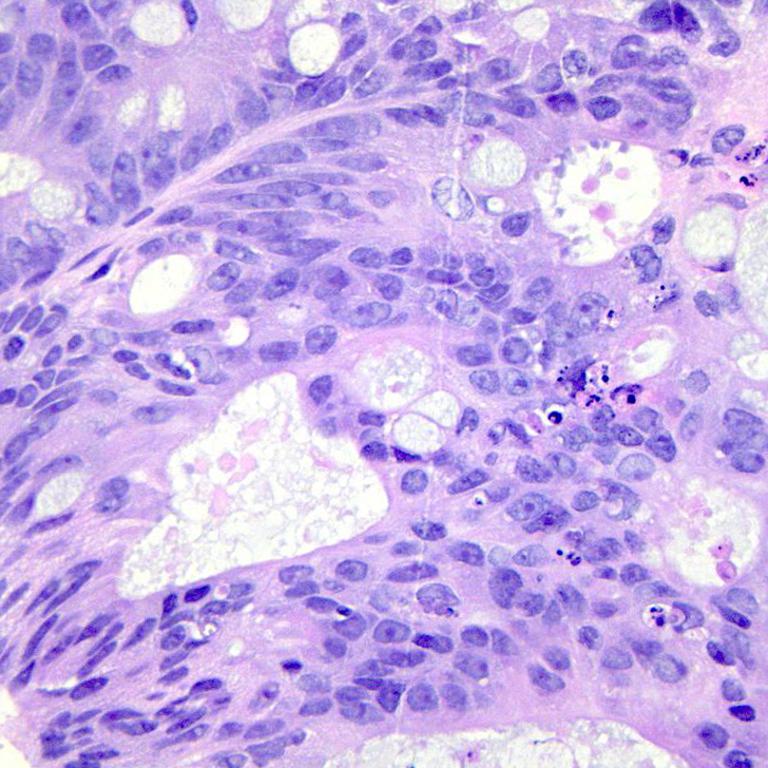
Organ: colon
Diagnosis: adenocarcinomas